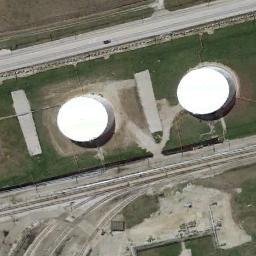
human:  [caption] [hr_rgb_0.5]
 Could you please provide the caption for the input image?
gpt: Here are two white storage tanks of the same size .

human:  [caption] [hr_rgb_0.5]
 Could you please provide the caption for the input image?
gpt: There are several neatly arranged large oil storage tanks in the factory, And there are large lawns in the factory .

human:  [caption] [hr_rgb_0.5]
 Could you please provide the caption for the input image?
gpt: There are two storage tanks on the grass .

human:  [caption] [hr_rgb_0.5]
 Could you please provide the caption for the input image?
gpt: There are many roads beside the storage tanks .

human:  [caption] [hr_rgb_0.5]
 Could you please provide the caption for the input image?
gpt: There are two white storage tanks on a green meadow .